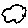
Label: cloud